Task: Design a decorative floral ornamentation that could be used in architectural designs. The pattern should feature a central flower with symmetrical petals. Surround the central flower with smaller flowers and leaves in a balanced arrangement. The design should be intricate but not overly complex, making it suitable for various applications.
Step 1321:
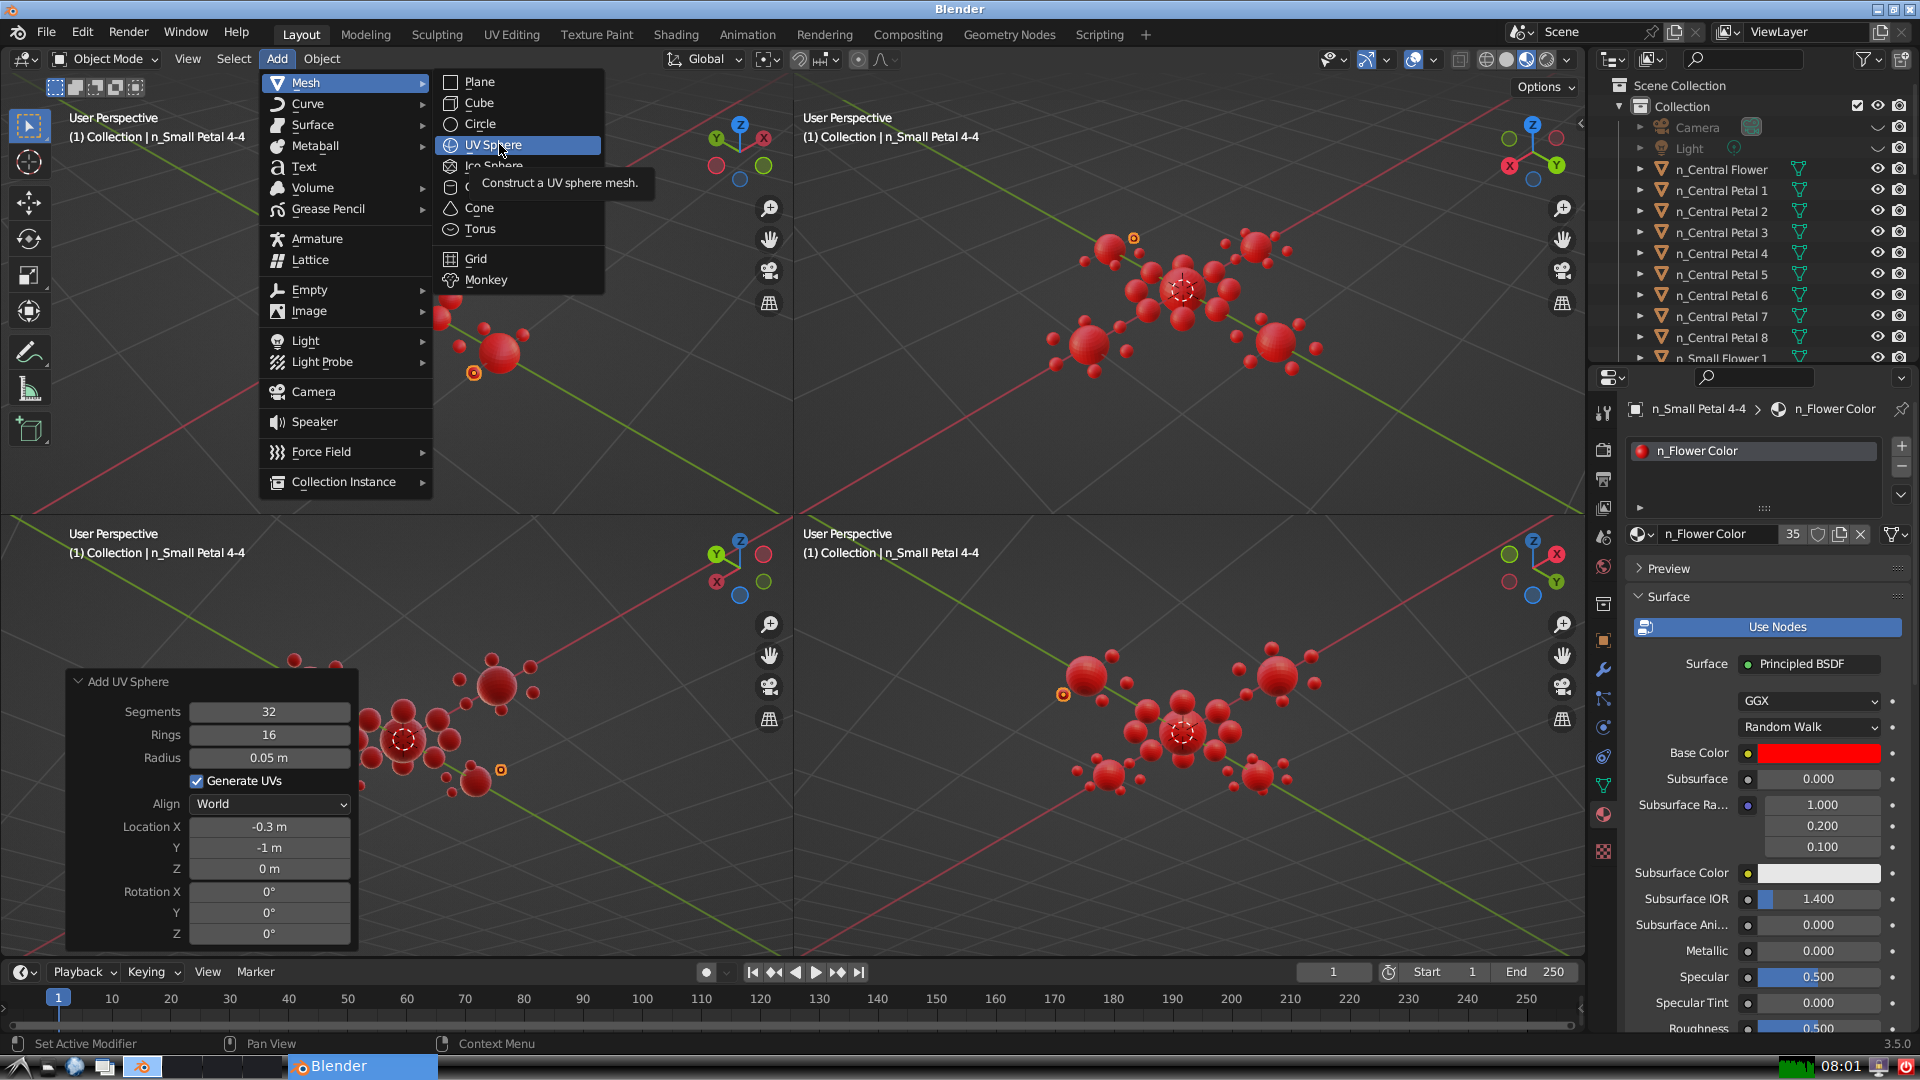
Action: click: no